Field crop: maize
Growth stage: 2
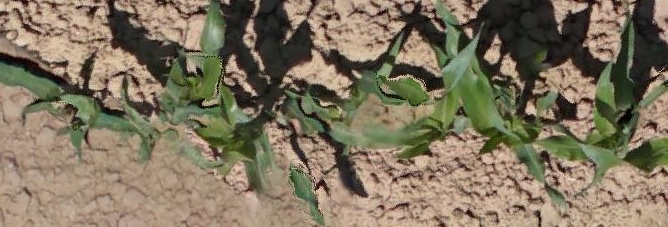
Species: maize